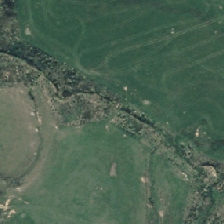
Land cover: harvested_forest